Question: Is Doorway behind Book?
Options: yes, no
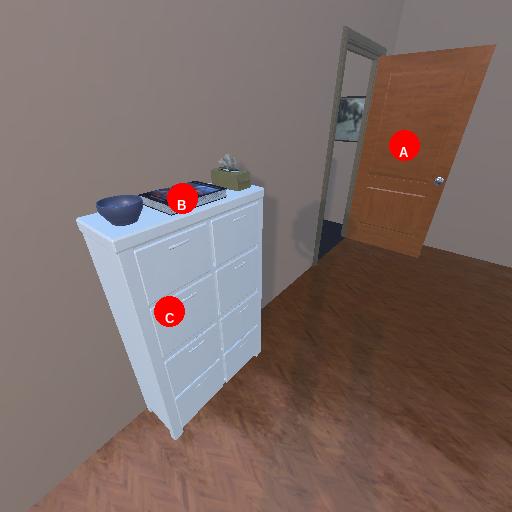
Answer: yes